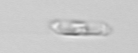
Label: Cerataulina_pelagica